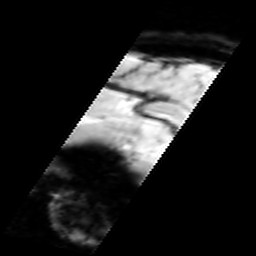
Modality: inplaneT2
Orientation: sagittal
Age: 21
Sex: male